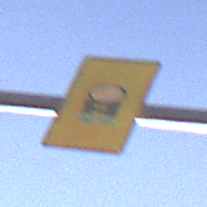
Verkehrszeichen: FahrzeugeMitWassergefaehrdenderLadungOhnePfeilsymbol
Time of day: SunriseSunset
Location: Outdoor (Nature)
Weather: Clear
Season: NotSpecified
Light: Natural